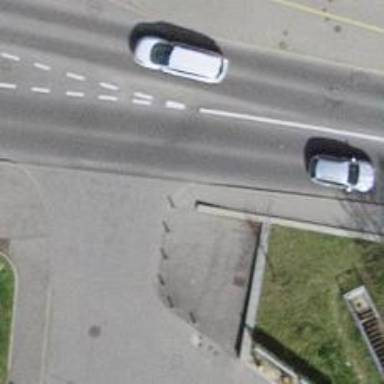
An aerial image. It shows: Asphalt sidewalk leading to platform for public transport.